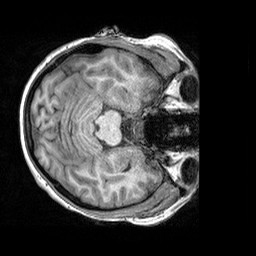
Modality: T1w
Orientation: axial
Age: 21
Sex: female
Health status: healthy
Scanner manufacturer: siemens
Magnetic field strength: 3 T
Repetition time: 2.3 s
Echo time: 0.00303 s